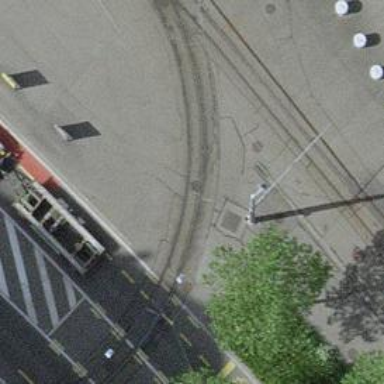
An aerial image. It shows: Tram level crossing on railway.